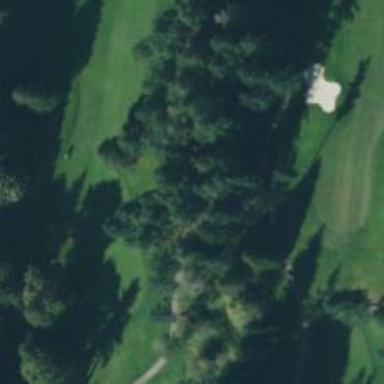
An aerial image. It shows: Service road designated as golf cart path.